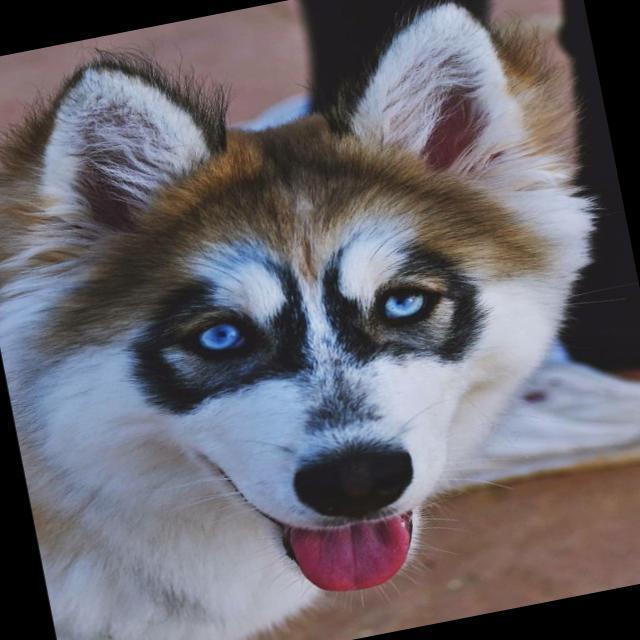
Healthy canine skin — no visible lesions, inflammation, or abnormalities. The skin and coat appear normal.